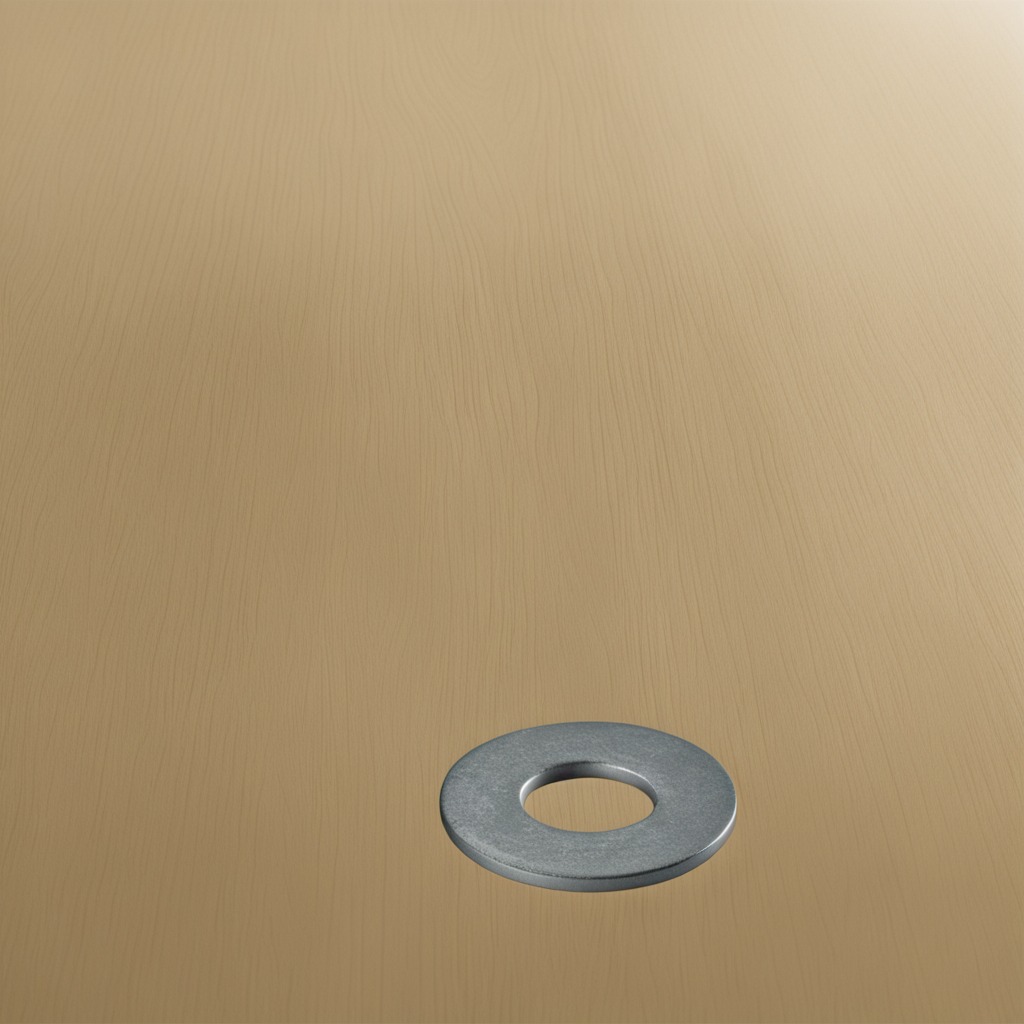
A flat metal washer is lying on the plywood surface.